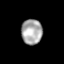
Tissue: skin
Cell type: Endothelial cells
Senescence score: 0.6853
Nuclear area (px): 516
Mean DAPI intensity: 169.262